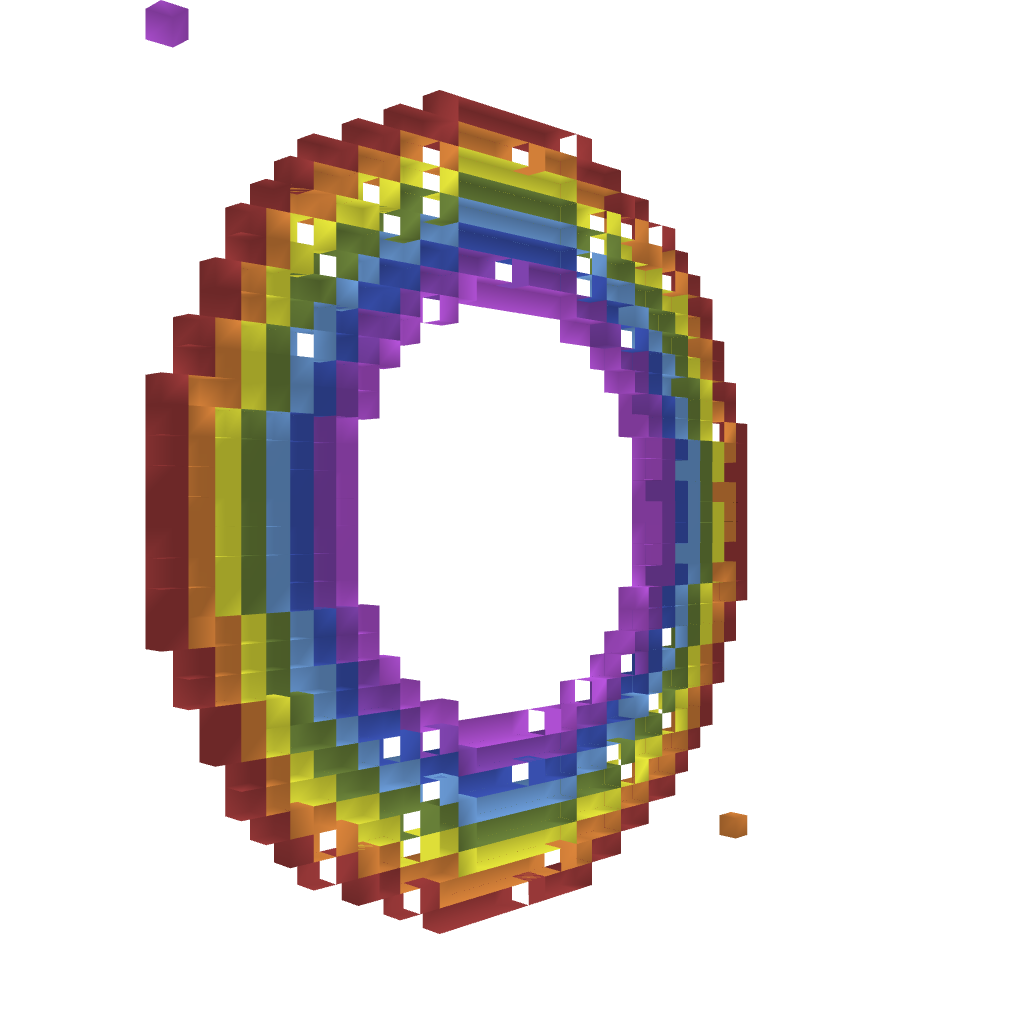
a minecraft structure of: Rainbow! in a circle shape 35 blocks high